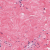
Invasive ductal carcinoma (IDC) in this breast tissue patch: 0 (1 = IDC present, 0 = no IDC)